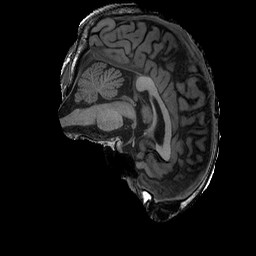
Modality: T1w
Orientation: sagittal
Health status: ill
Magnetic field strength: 3 T